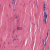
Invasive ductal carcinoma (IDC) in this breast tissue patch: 0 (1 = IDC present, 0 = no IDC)